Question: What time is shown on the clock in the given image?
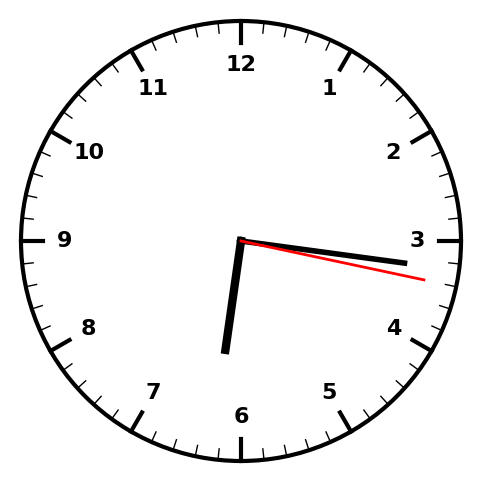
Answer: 06:16:17